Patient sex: M
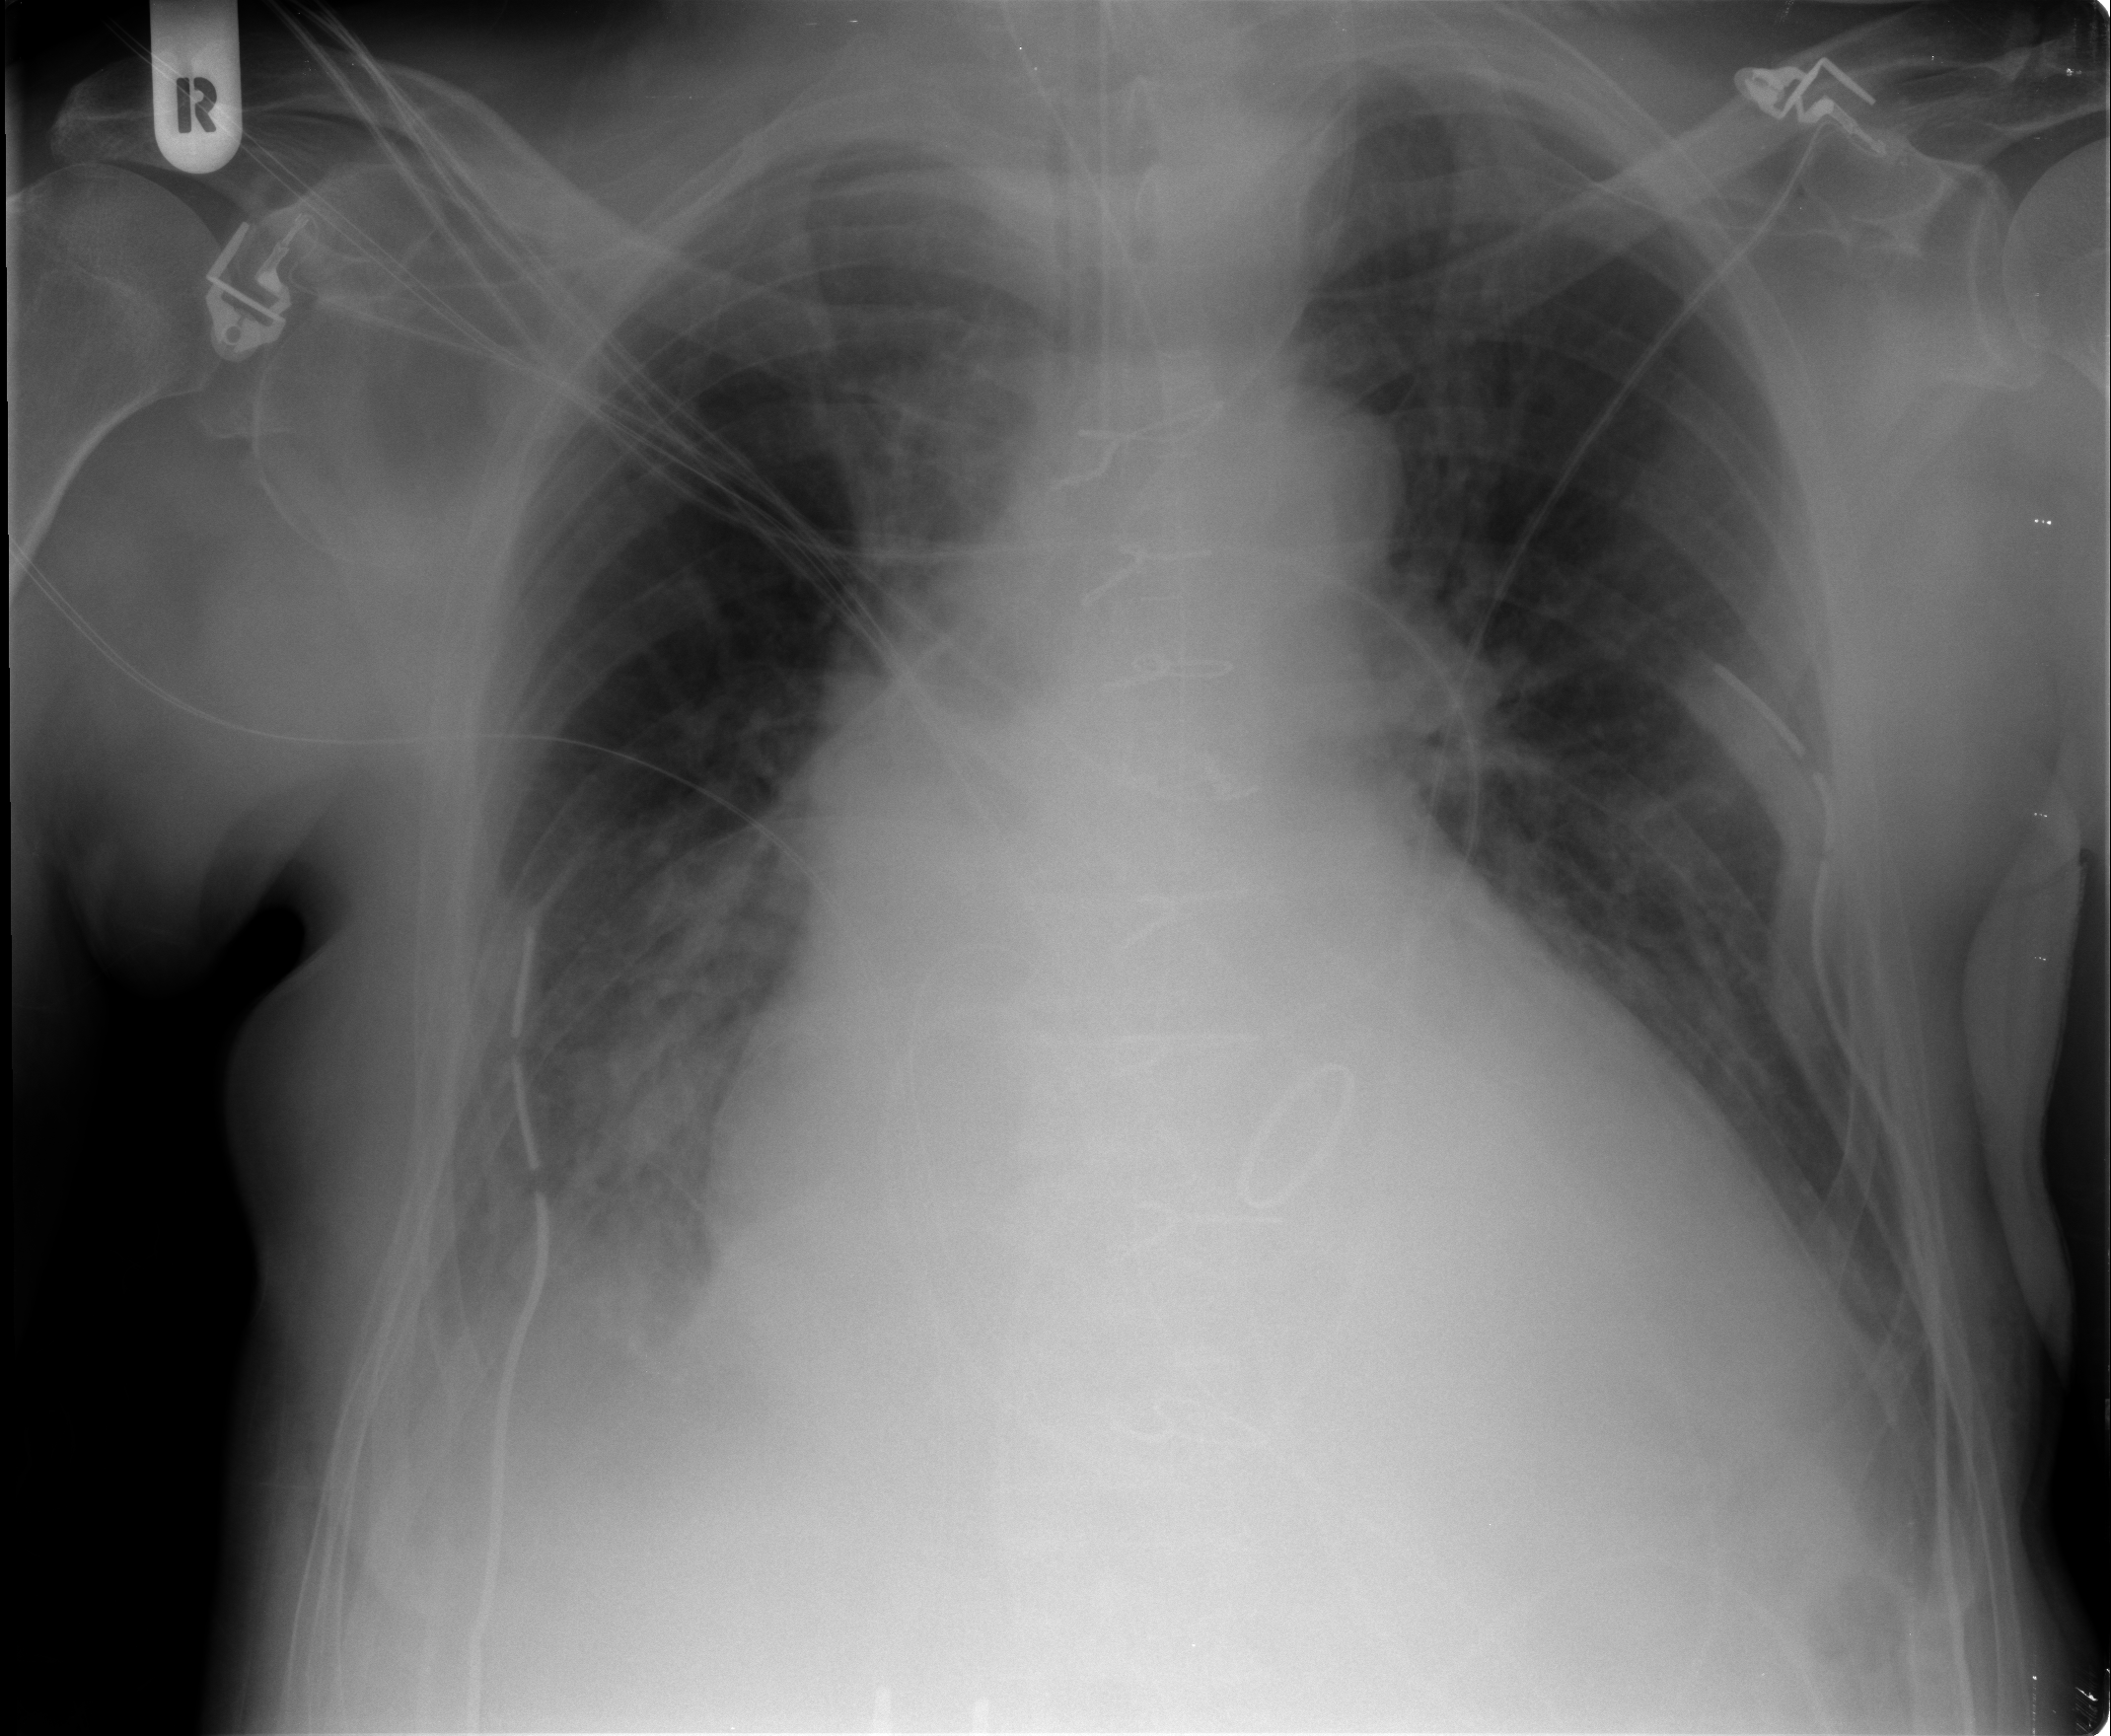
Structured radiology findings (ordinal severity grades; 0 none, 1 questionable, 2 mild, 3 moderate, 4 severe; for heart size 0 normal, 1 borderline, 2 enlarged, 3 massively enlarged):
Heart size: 3
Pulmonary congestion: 2
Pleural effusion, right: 2
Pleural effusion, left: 1
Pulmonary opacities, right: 2
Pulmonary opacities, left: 0
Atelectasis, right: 2
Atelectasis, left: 2